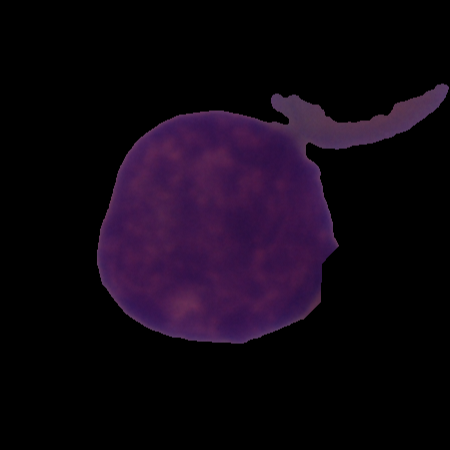
Label: cancer